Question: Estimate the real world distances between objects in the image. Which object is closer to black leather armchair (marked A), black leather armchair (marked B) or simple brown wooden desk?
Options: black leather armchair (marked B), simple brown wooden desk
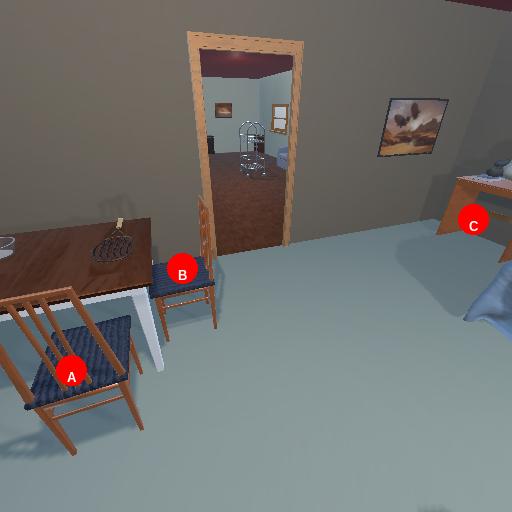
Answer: black leather armchair (marked B)